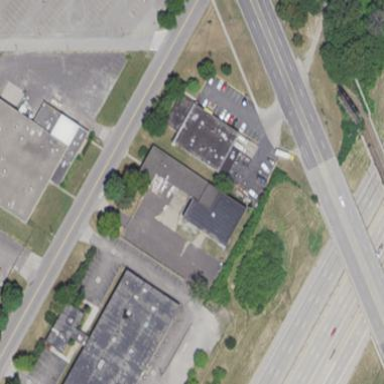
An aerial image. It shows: Commercial building.